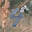
Label: 4